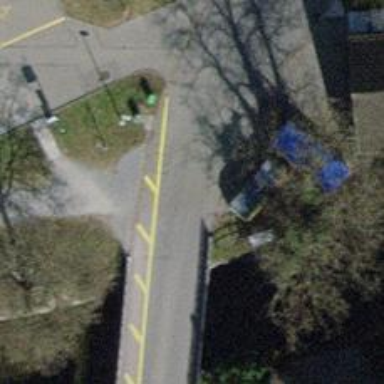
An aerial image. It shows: Residential road with asphalt surface and no sidewalk.